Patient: sex M, age 26
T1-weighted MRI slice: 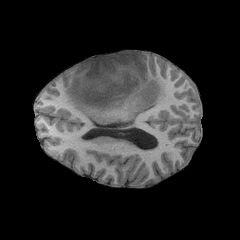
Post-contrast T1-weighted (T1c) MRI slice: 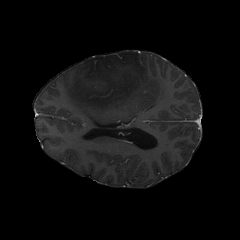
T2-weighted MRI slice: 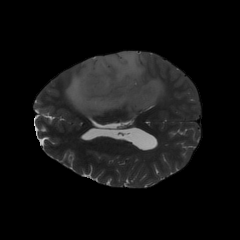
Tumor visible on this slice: yes
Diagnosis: Astrocytoma, IDH-mutant
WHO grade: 3